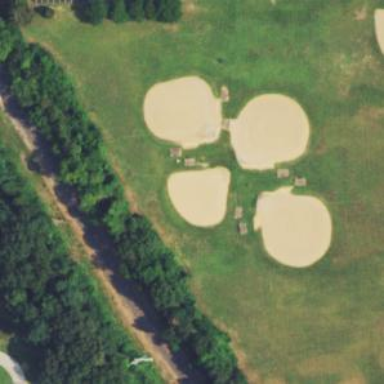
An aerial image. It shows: Baseball pitch for leisure land activities.